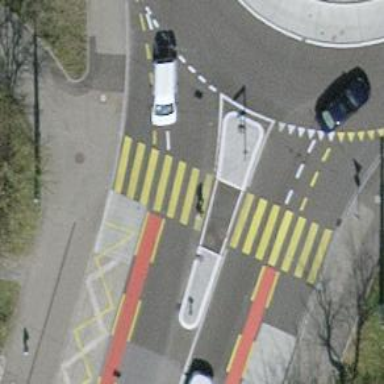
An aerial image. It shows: Marked crossing with pedestrian island.